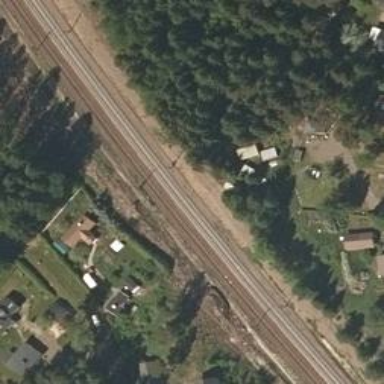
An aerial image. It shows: Railway with electrified contact lines running along embankment.